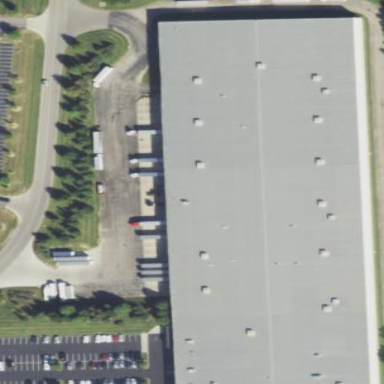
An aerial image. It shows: Warehouse building.